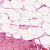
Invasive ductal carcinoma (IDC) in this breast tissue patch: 0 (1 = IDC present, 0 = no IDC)